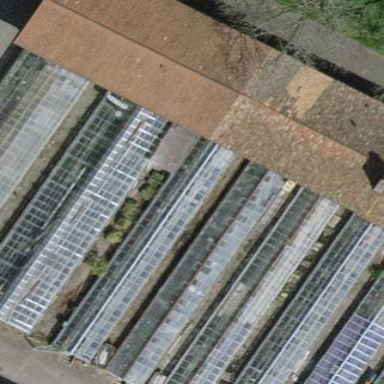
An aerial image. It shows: Area dedicated to greenhouse horticulture.